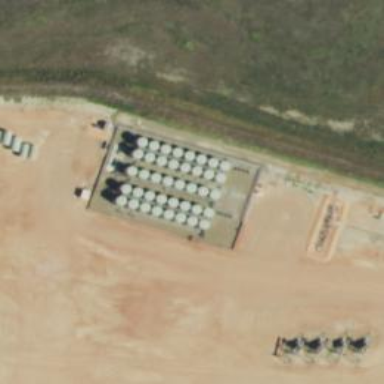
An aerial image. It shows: Storage tank that is man-made.